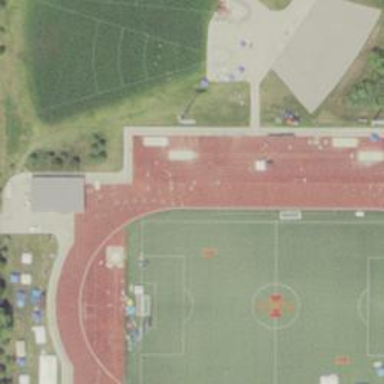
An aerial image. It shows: Athletics track located on leisure land.